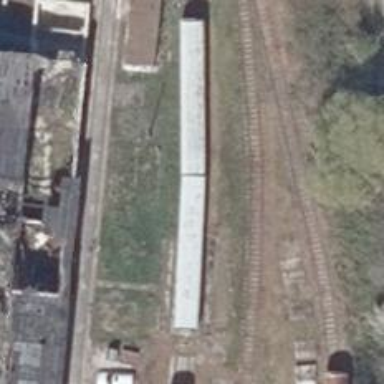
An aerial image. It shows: Rail spur service.